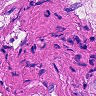
Metastatic tissue present: no